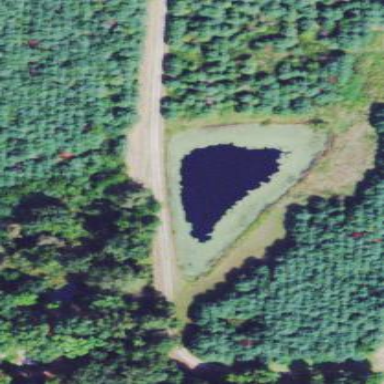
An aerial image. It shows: Serene pond surrounded by nature.